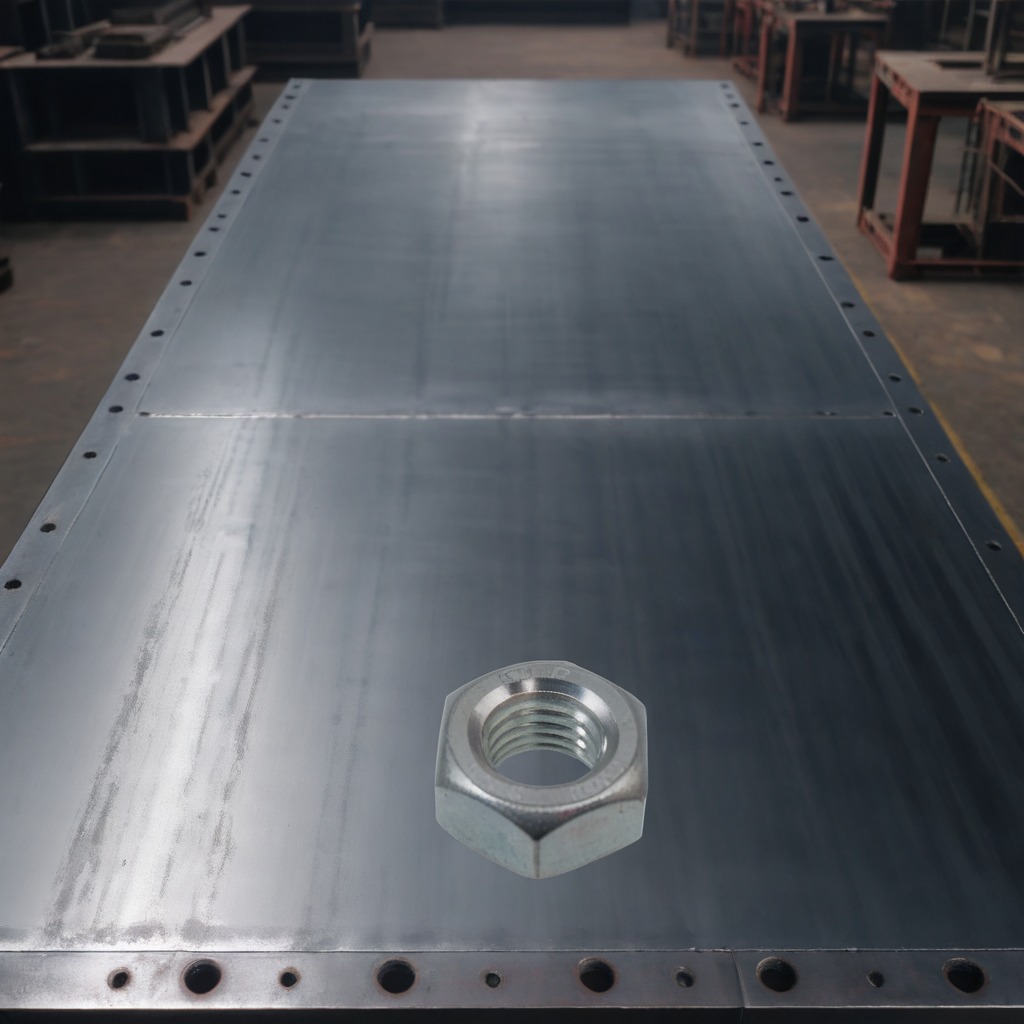
A metal nut is lying on the cold steel table in a mining workshop.